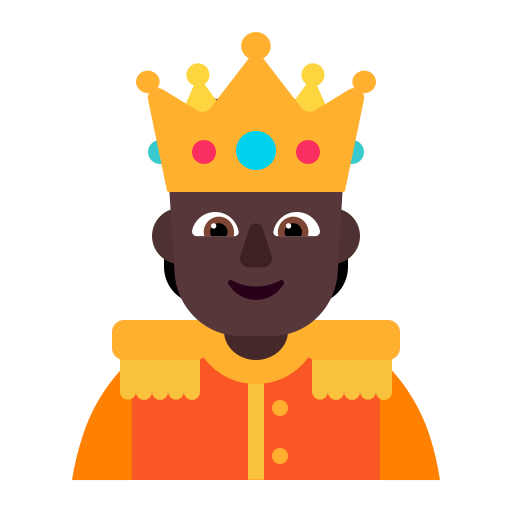
person with crown flat dark